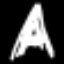
Label: The Eiffel Tower